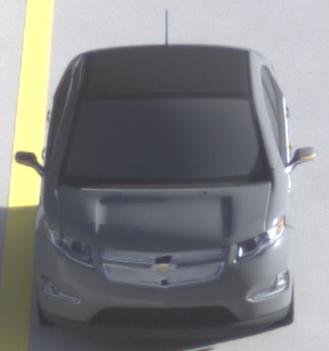
Make: Chevrolet
Model: Volt
Detailed model: Volt
Model produced from: 2011/11
Model produced until: 2014/08
Doors: 5
Color: gray
Road condition: dry road
Daytime: morning or afternoon
Contrast: medium contrast